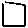
Label: square